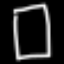
Label: square